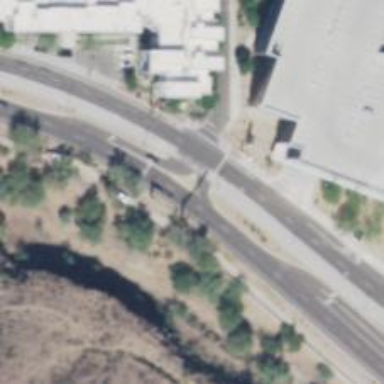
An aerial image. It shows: Asphalt road with secondary link designation.